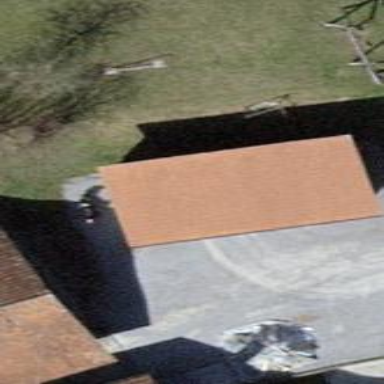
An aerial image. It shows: Group of garages.